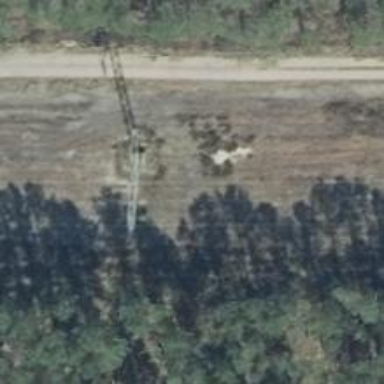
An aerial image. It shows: Power tower.